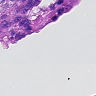
Metastatic tissue present: yes